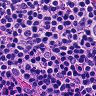
Metastatic tissue present: no